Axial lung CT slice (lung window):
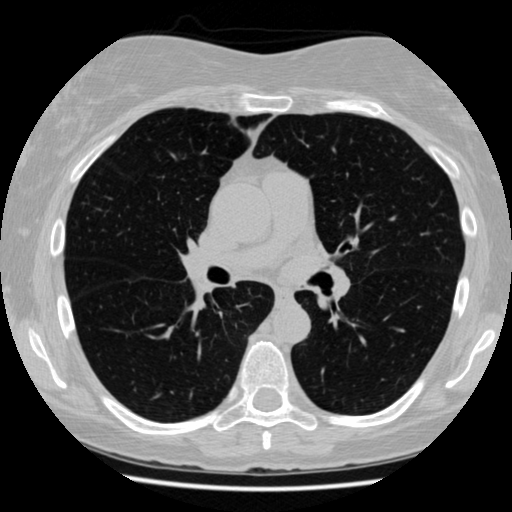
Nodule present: no